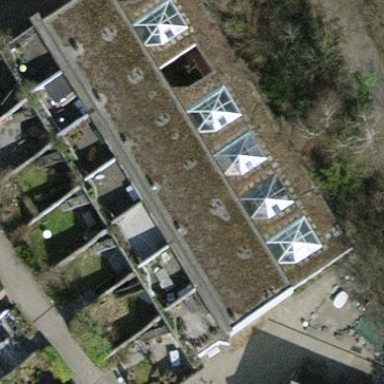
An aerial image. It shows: Terrace building.